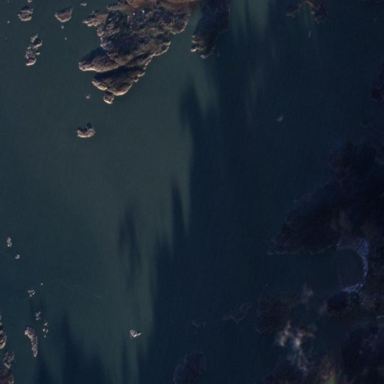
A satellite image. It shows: Beautiful bay with natural surroundings.